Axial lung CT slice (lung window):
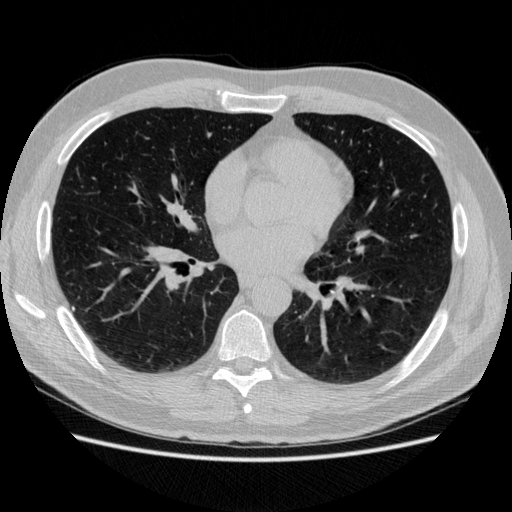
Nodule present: yes
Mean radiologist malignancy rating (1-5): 2